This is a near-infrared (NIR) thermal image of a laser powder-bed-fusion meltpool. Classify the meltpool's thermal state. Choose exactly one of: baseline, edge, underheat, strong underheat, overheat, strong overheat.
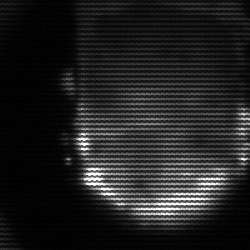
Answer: baseline